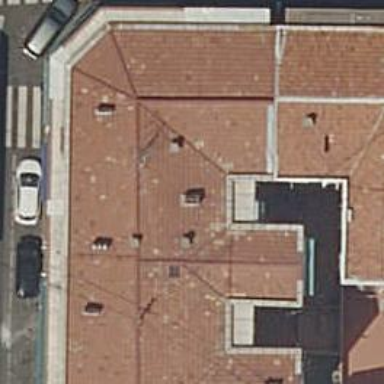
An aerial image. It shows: Building.